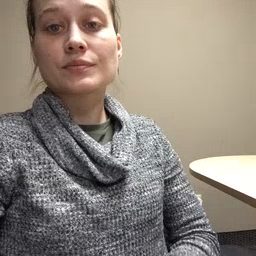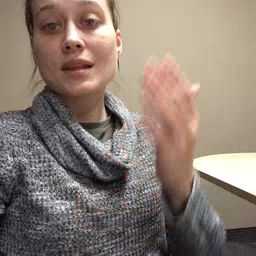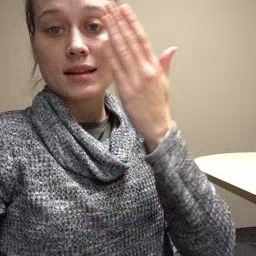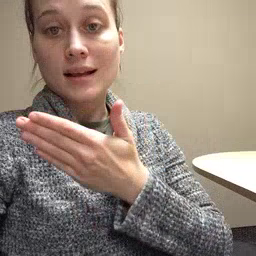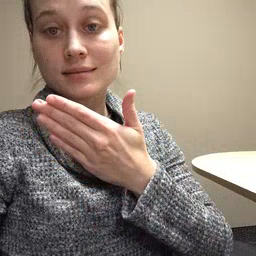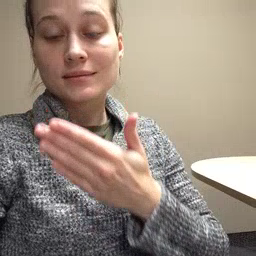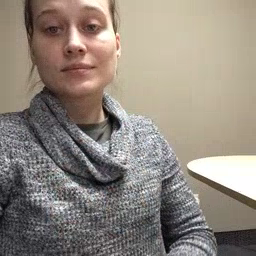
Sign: night